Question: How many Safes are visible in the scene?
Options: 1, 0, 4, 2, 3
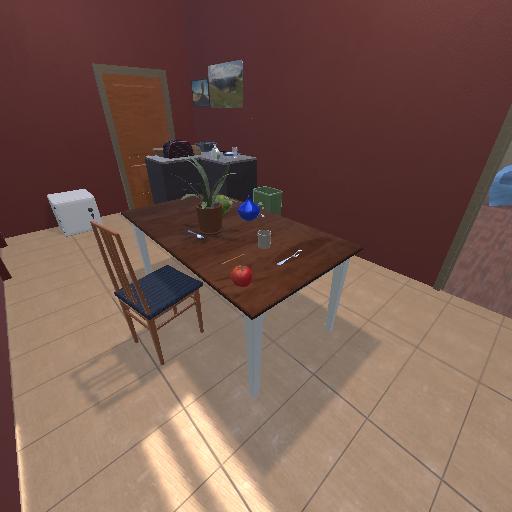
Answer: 1